【题型】解答题　【知识点】立体几何　【难度】easy
如图，有一个水平放置的透明无盖的正方体容器，容器高 8cm，将一个球放在容器口，再向容器注水，当球面恰好接触水面时，测得水深为 6cm. 不计容器的厚度.

(1) 求球的体积；

(2) 正方体上底面所在平面将球分割成两部分，体积较小的部分称为“劣球缺”. 根据祖暅原理，其体积为一个圆柱的体积减去一个圆台的体积. 请根据以下示意图，求出本题中“劣球缺”的体积.

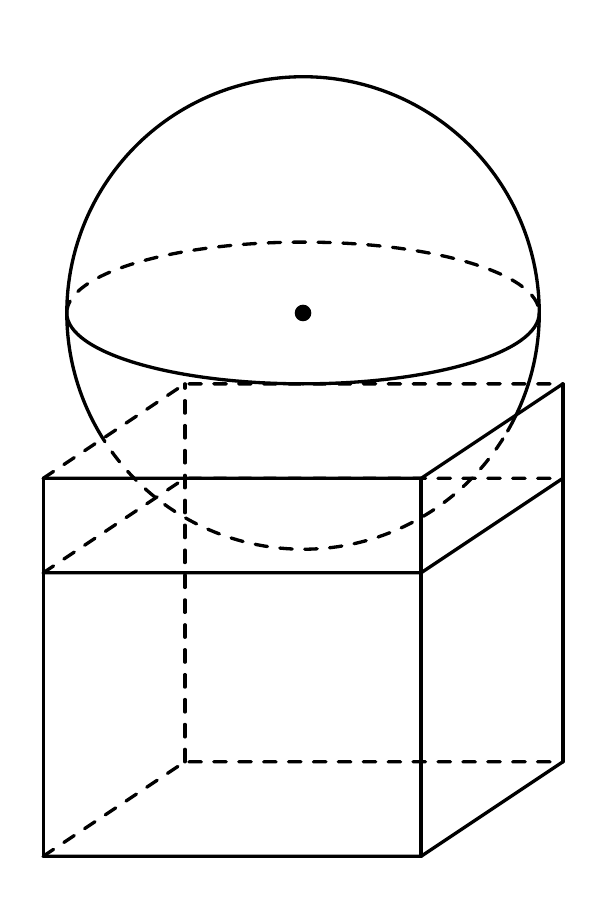
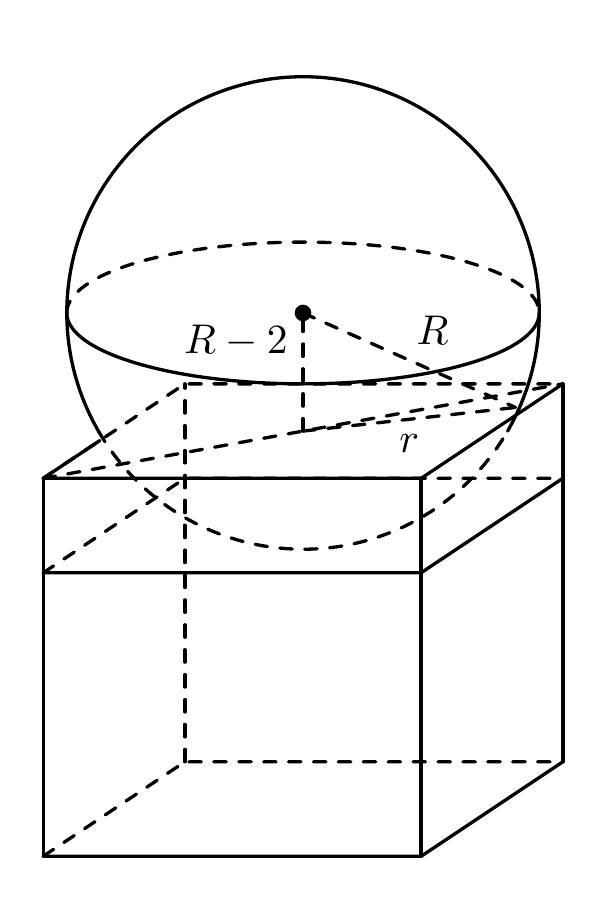
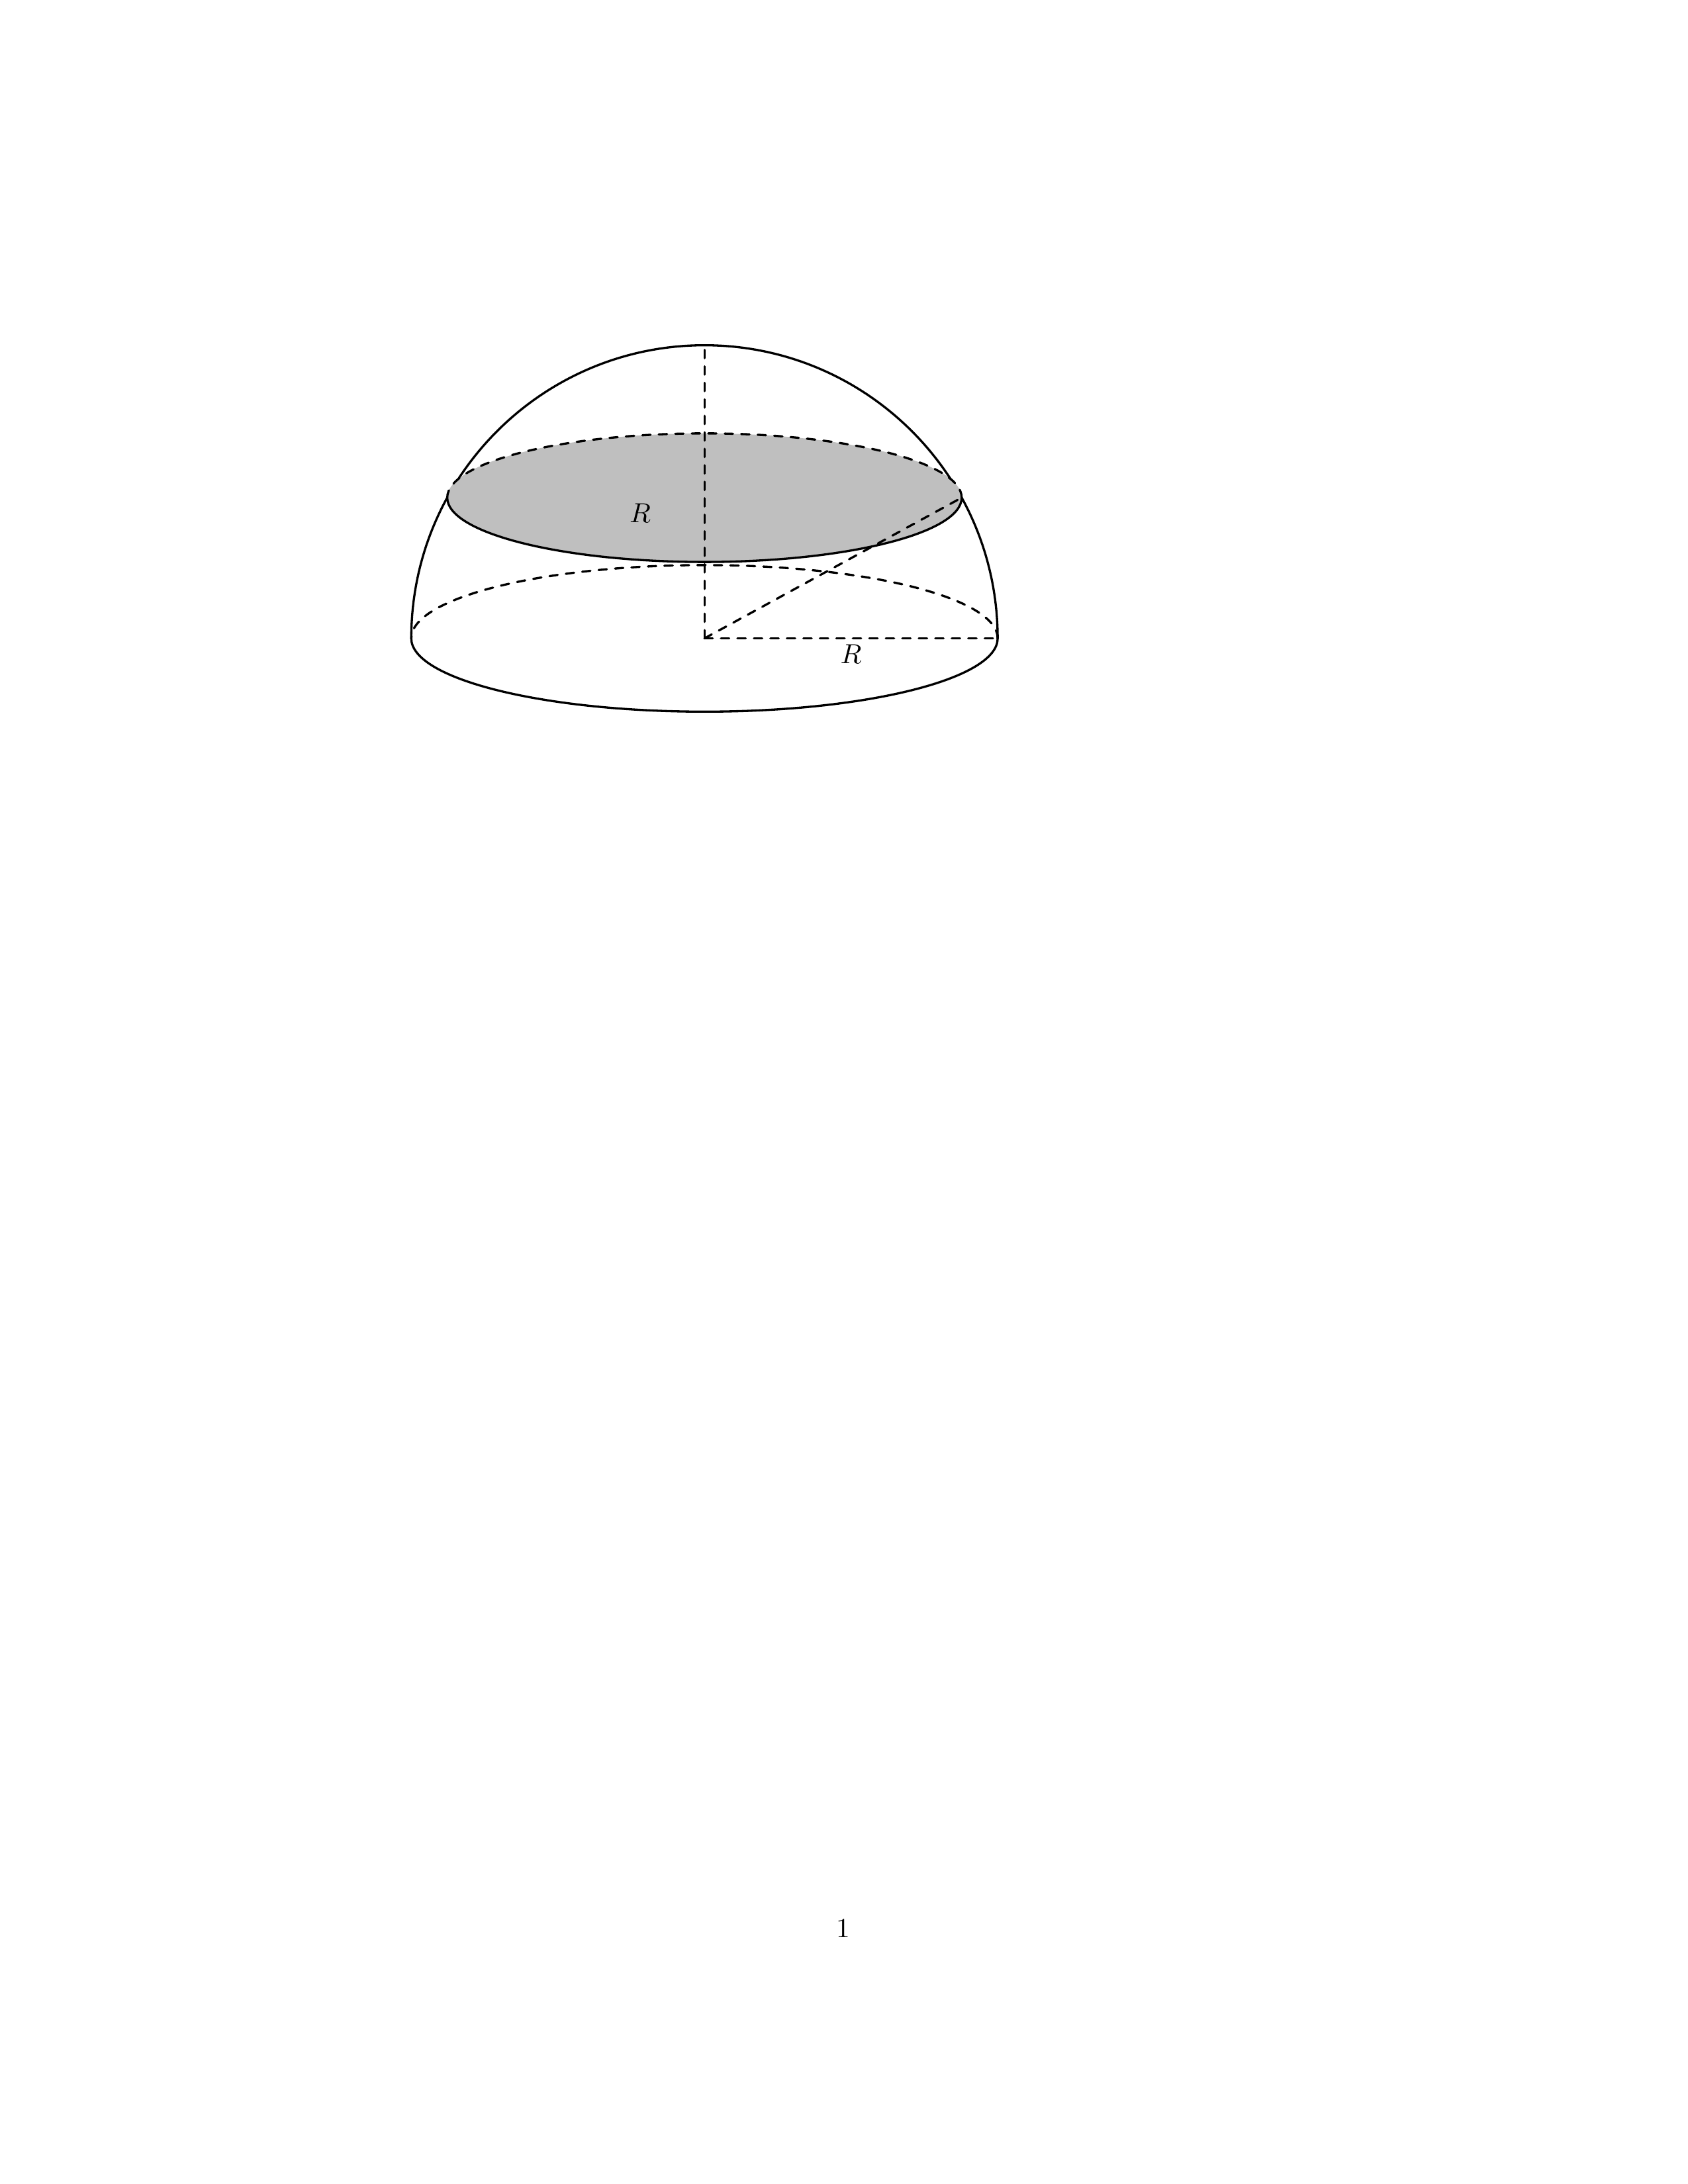
【解答】
【答案】 (1) $\frac{500}{3}\pi$

(2) $\pi R^2 \cdot (R-h) - \frac{1}{3}\pi (R^3-h^3)$.

【知识点】 柱体体积的有关计算、球的体积的有关计算、台体体积的有关计算

【分析】 (1) 设球的半径为 $R$，根据球和正方体的结构特征结合题意可得球心到正方体上底面中心的距离为 $R-2$ 和过正方体上底面截球所得截面圆的半径 $r=4$，再根据 $R^2 = (R-2)^2 + r^2$ 即可求解.

(2) 分别计算圆柱的体积，小圆锥的体积和大圆锥的体积，从而计算出圆台的体积，从而得到劣球缺的体积.

【详解】 (1) 设球的半径为 $R$，

则由题可知球心到正方体上底面中心的距离为 $R-2$，且过正方体上底面截球所得截面圆的半径为 $r=4$，

所以 $R^2 = (R-2)^2 + r^2$ 即 $R^2 = (R-2)^2 + 4^2, \Rightarrow R=5$，

所以球的体积为 $\frac{4}{3}\pi R^3 = \frac{4}{3}\pi \times 5^3 = \frac{500}{3}\pi$.

(2) 圆柱体的体积为 $\pi R^2 \cdot (R-h)$，小圆锥的体积为 $\frac{1}{3} \times h \times \pi h^2 = \frac{1}{3}\pi h^3$. 大圆锥的体积为 $\frac{1}{3} \times R \times \pi R^2 = \frac{1}{3}\pi R^3$. 圆台的体积为 $\frac{1}{3}\pi R^3 - \frac{1}{3}\pi h^3 = \frac{1}{3}\pi(R^3-h^3)$.

则劣球缺的体积为 $\pi R^2 \cdot (R-h) - \frac{1}{3}\pi(R^3-h^3)$.
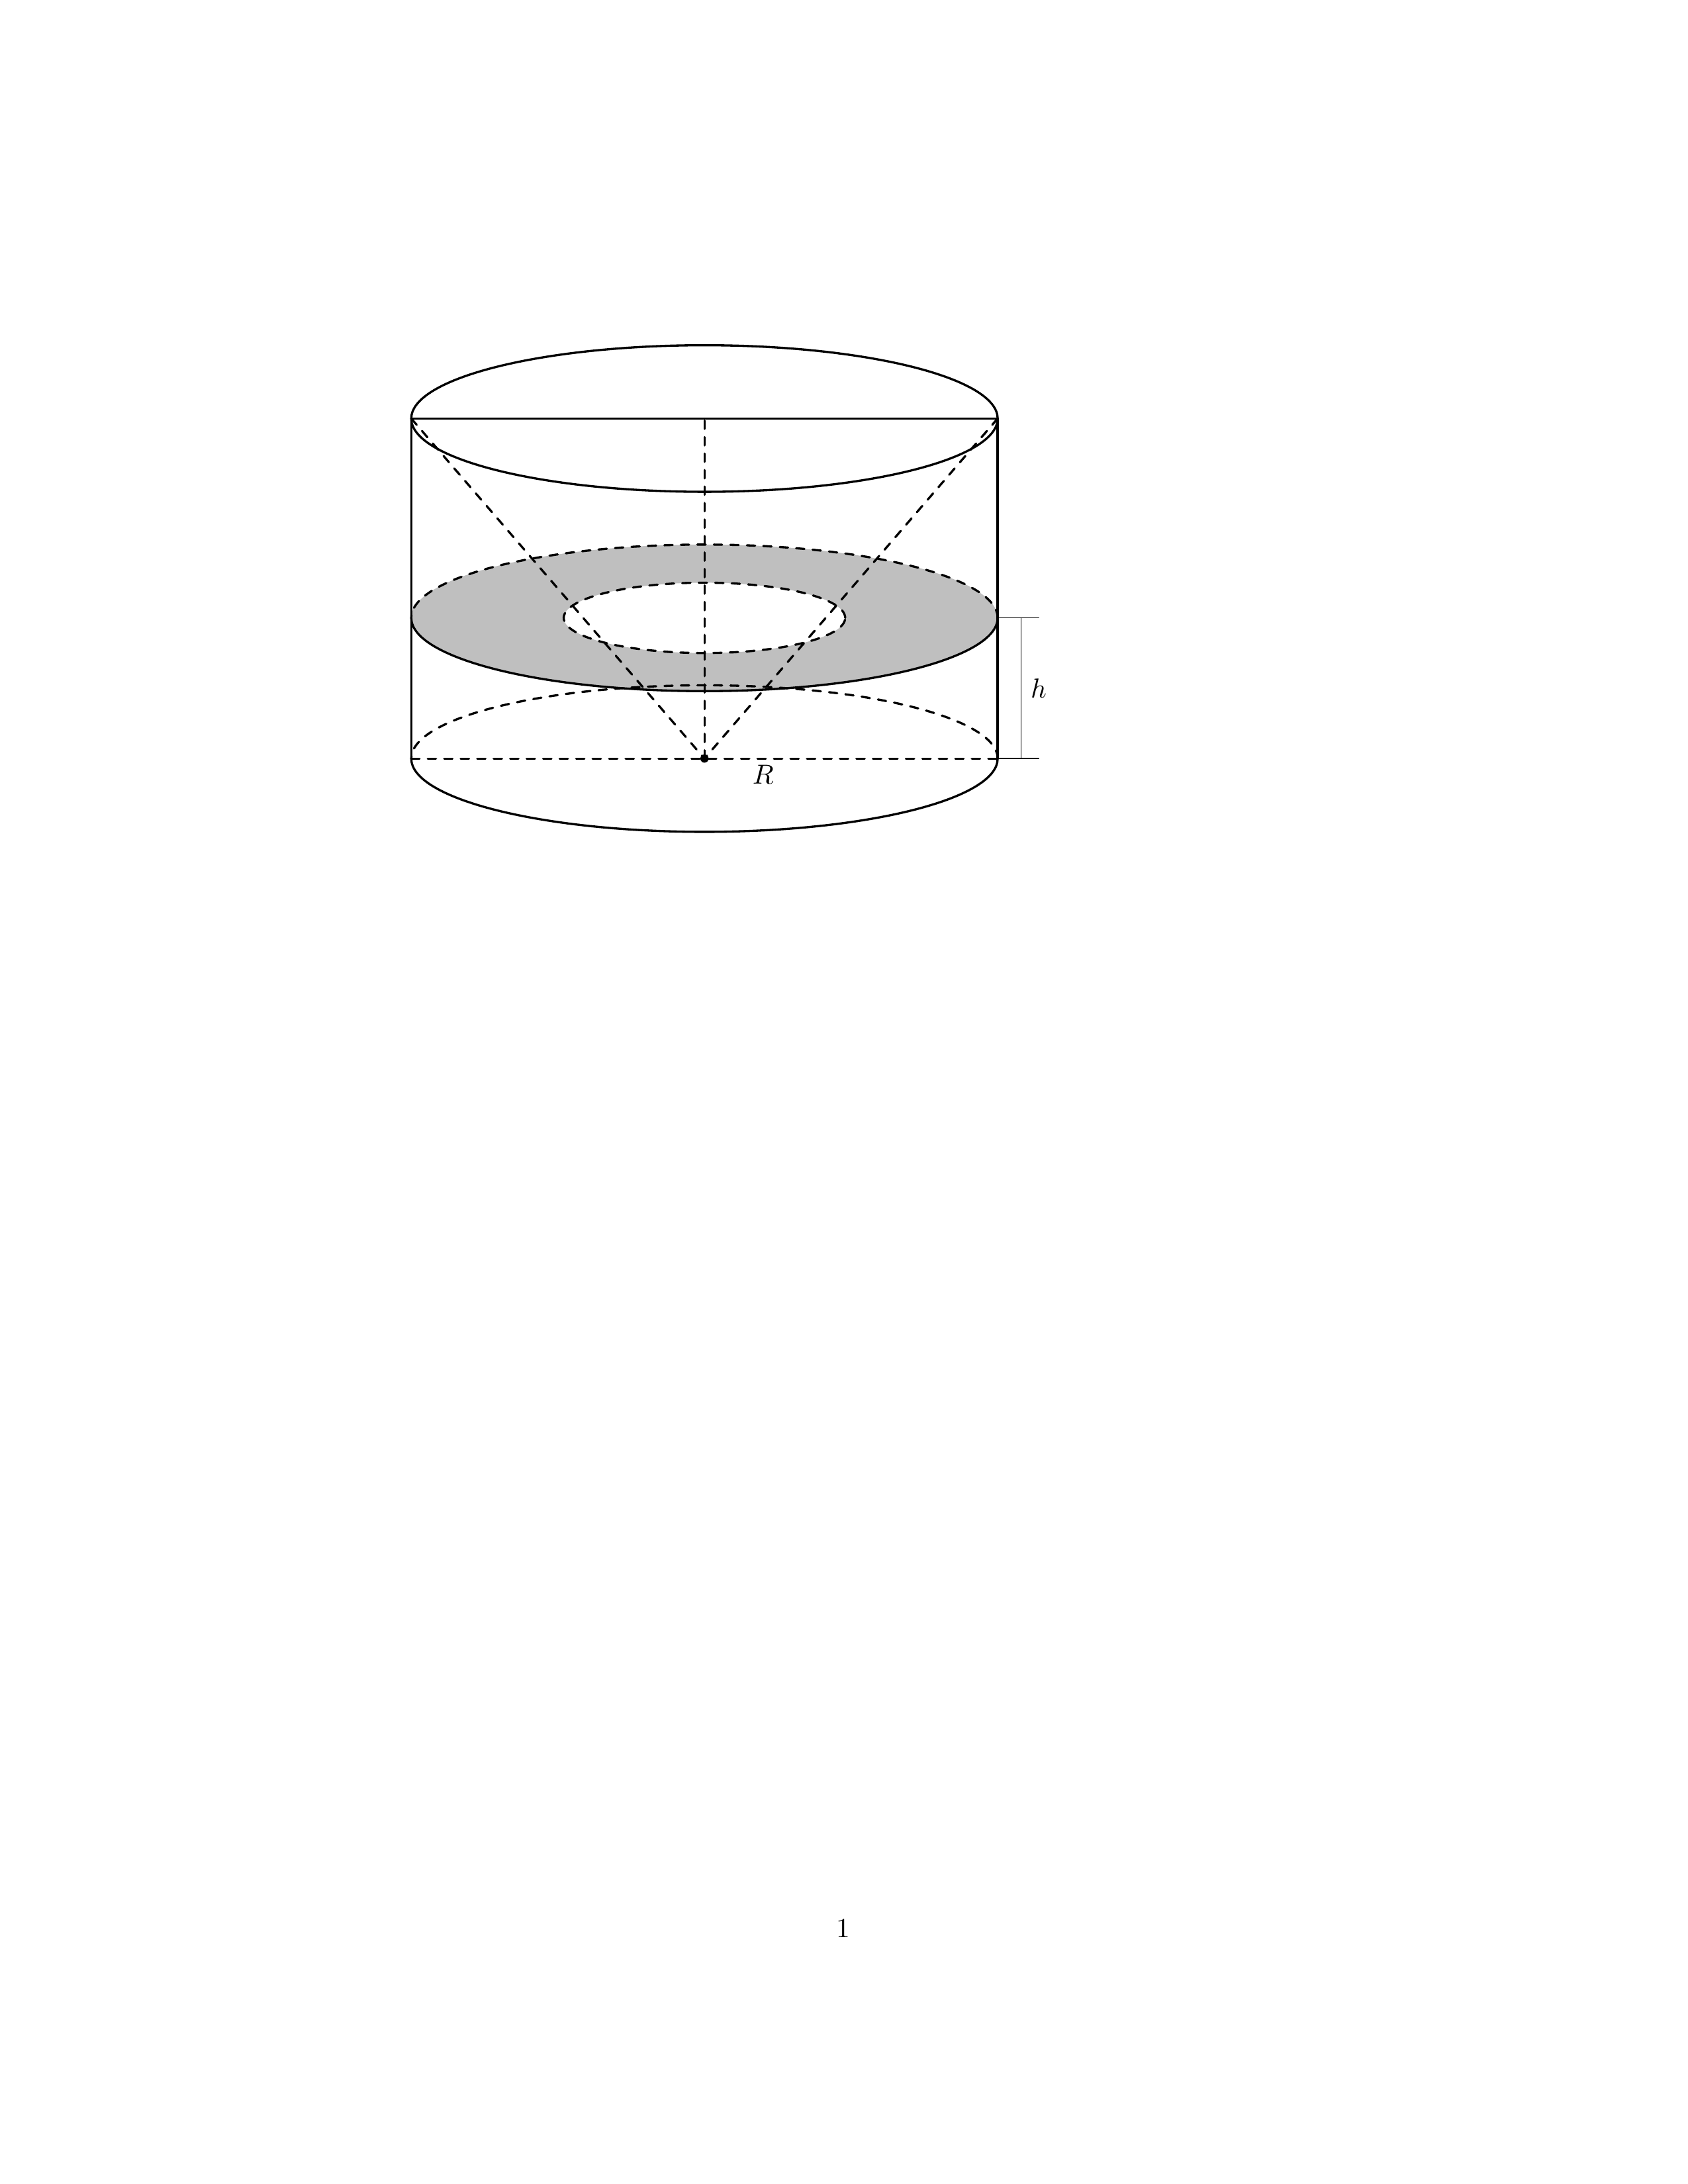